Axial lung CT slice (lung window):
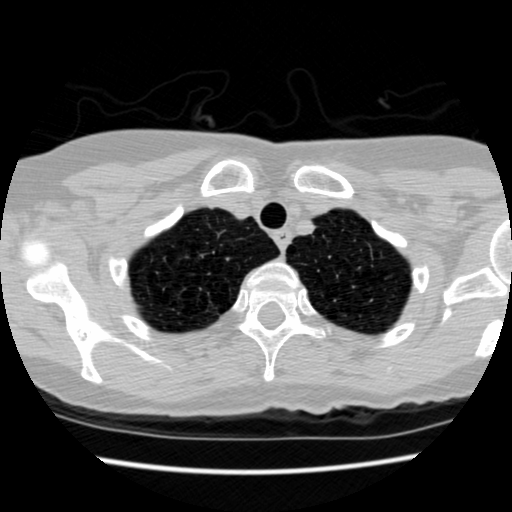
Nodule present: no